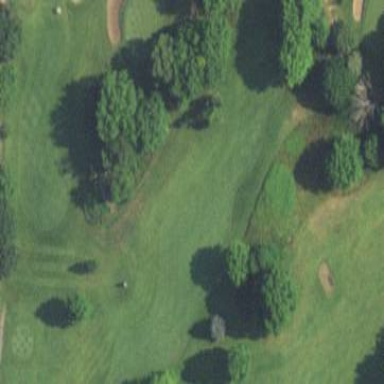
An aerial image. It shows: Golf fairway surrounded by grass.